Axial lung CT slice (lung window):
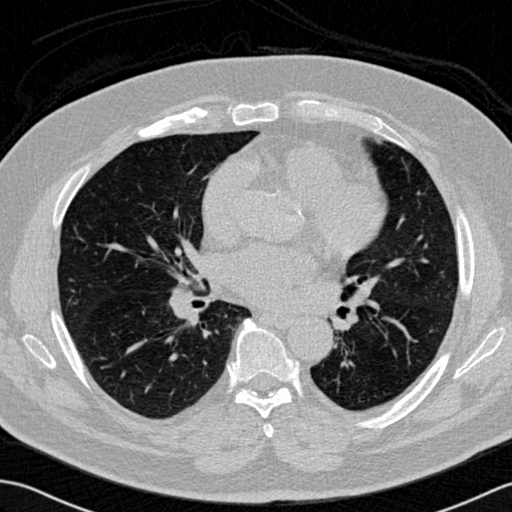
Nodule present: no